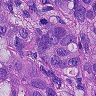
Metastatic tissue present: yes